Question: I've created a lattice plot with three panels. I can control the font size for the axis and tick labels, but I haven't been able to figure out how to increase the font size of the strip labels. Here's a concrete example:
'''
# See below for the fake data to run this code
library(lattice)
barchart(choice ~ yes+no+not.app|group, data=data,
stack=TRUE, col=c("green","red","blue"),
xlim=c(0,100), layout=c(3,1),
scales=list(cex=c(1.4,1.4), alternating=3),
xlab=list(label="Percent of Respondents", fontsize=20),
main="")
'''
Here's the graph this code produces. Note how all the fonts are nice and big except for the strip labels ("Group 1", "Group 2", "Group 3"). I've been fishing around R-help and Stack Overflow, but haven't been able to work this one out. Does anyone know the magic incantation?

'''
data = structure(list(choice = c("Choice 1", "Choice 1", "Choice 1",
"Choice 2", "Choice 2", "Choice 2", "Choice 3", "Choice 3", "Choice 3",
"Choice 4", "Choice 4", "Choice 4"), group = c("Group 1", "Group 2",
"Group 3", "Group 1", "Group 2", "Group 3", "Group 1", "Group 2",
"Group 3", "Group 1", "Group 2", "Group 3"), yes = c(23.53, 20.47,
22.94, 16.51, 16.54, 16.51, 9.68, 13.39, 10.4, 24.48, 29.92,
25.54), no = c(41.37, 37.01, 40.52, 48.39, 40.94, 46.94, 55.22,
44.09, 53.06, 40.42, 27.56, 37.92), not.app = c(35.1, 42.52,
36.54, 35.1, 42.52, 36.54, 35.1, 42.52, 36.54, 35.1, 42.52, 36.54
)), .Names = c("choice", "group", "yes", "no", "not.app"), row.names = c(NA,
12L), class = "data.frame")
'''
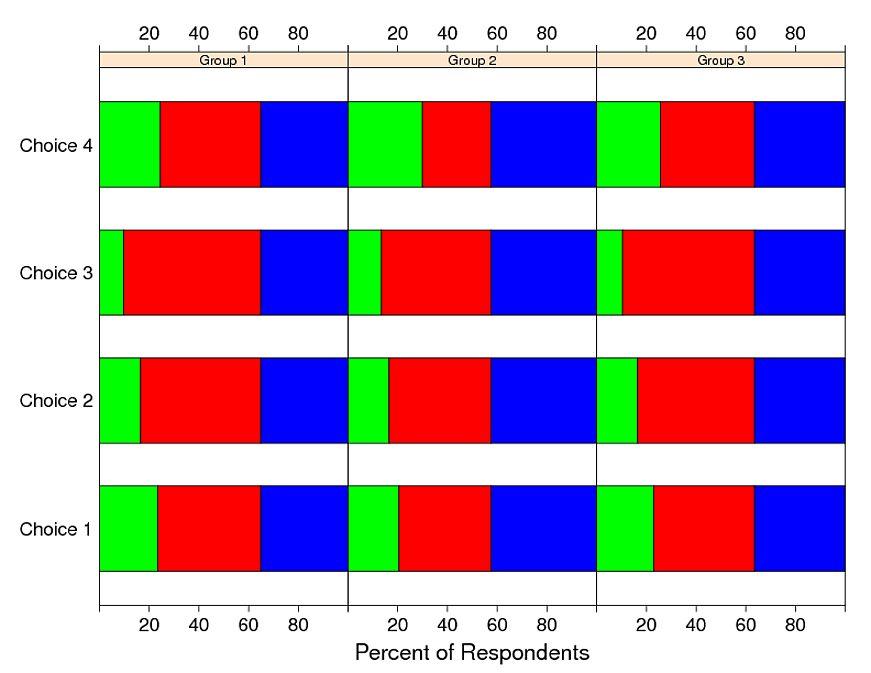
Answer: Try this (good work on supplying an example):
'''
barchart(choice ~ yes+no+not.app|group, data=data,
par.strip.text=list(cex=2),
stack=TRUE, col=c("green","red","blue"),
xlim=c(0,100), layout=c(3,1),
scales=list(cex=c(1.4,1.4), alternating=3),
xlab=list(label="Percent of Respondents", fontsize=20),
main="")
'''
To see more about how to manage the strip features type : '?strip.default' There are other levers to throw in 'strip.custom'. Also see the latticeExtra package that has the capacity to put strips on the sides with 'useOuterStrips'.